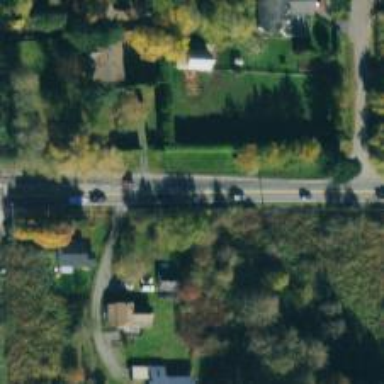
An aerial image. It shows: Secondary road with asphalt surface.